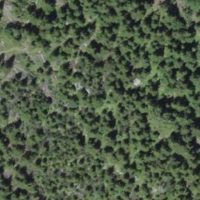
EUNIS habitat code: 43
Species observed at this site:
Verbascum thapsus